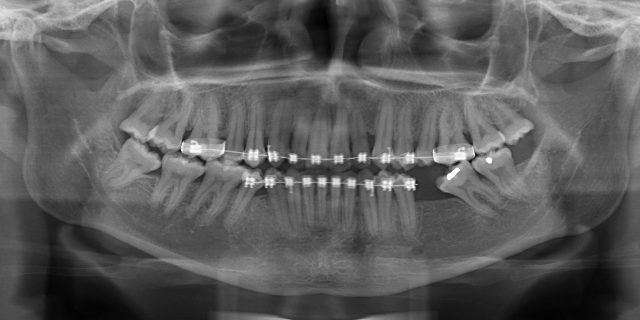
adult